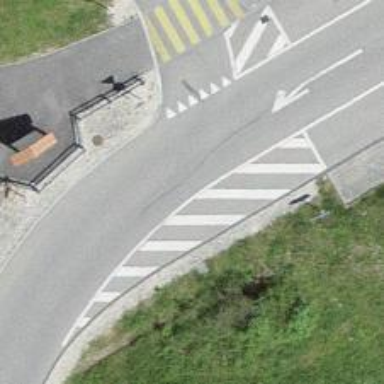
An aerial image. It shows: Unmarked crossing on the road.